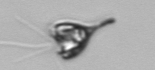
Label: Pyramimonas_longicauda